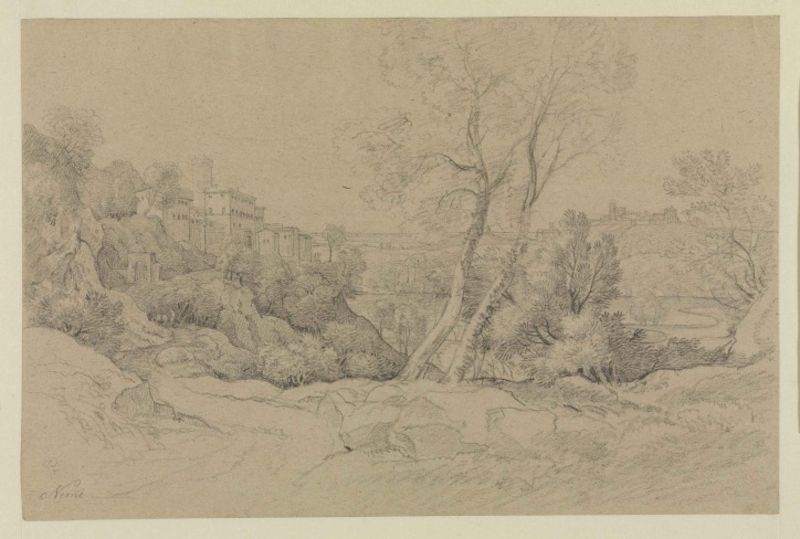
Titel: Ansicht des Städtchens Nemi
Künstler: Carl Ludwig Kaaz
Standort: Karlsruhe
Institution: Staatliche Kunsthalle Karlsruhe
Schlagwörter: baum, berg, felsen, himmel, wasser, baumstämme, bäume, fluss, grün, landschaft, see, stadt, äste, braun, fenster, grau, schwarz, skizze, straße, weiss, zeichnung, ausblick, gebäude, haus, schloss, weg, wiese, beige, architektur, blass, stein, steine, signatur, bach, baumstamm, feld, horizont, häuser, hügel, natur, stamm, strauch, weite, wind, busch, büsche, gebüsch, kirche, pfad, sträucher, land, pflanzen, england, tal, wald, zart, turm, deutschland, spanien, papier, bogen, fassade, fassaden, italien, ort, steinig, berge, bergig, dorf, romantik, sturm, stämme, tor, ortschaft, ruine, burg, kloster, windig, festung, schwarz weiß, radierung, stich, bleistift, ländlich, städte, london, hasu, dillis, dörfer, hecken, koblenz, bege, böe, berghe, beistift, provinz, berf, te, büssche